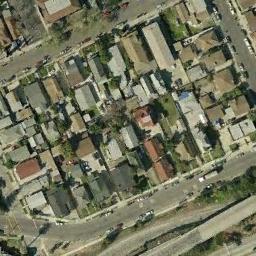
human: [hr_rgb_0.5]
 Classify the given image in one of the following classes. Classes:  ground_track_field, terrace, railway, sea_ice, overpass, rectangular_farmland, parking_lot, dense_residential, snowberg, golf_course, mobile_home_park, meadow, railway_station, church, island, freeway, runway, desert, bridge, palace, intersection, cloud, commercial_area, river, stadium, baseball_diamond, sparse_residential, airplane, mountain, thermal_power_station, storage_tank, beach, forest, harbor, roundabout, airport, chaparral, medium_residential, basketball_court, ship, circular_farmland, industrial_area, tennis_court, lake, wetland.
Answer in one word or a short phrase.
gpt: dense_residential